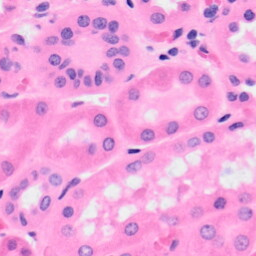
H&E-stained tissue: Kidney